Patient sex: F
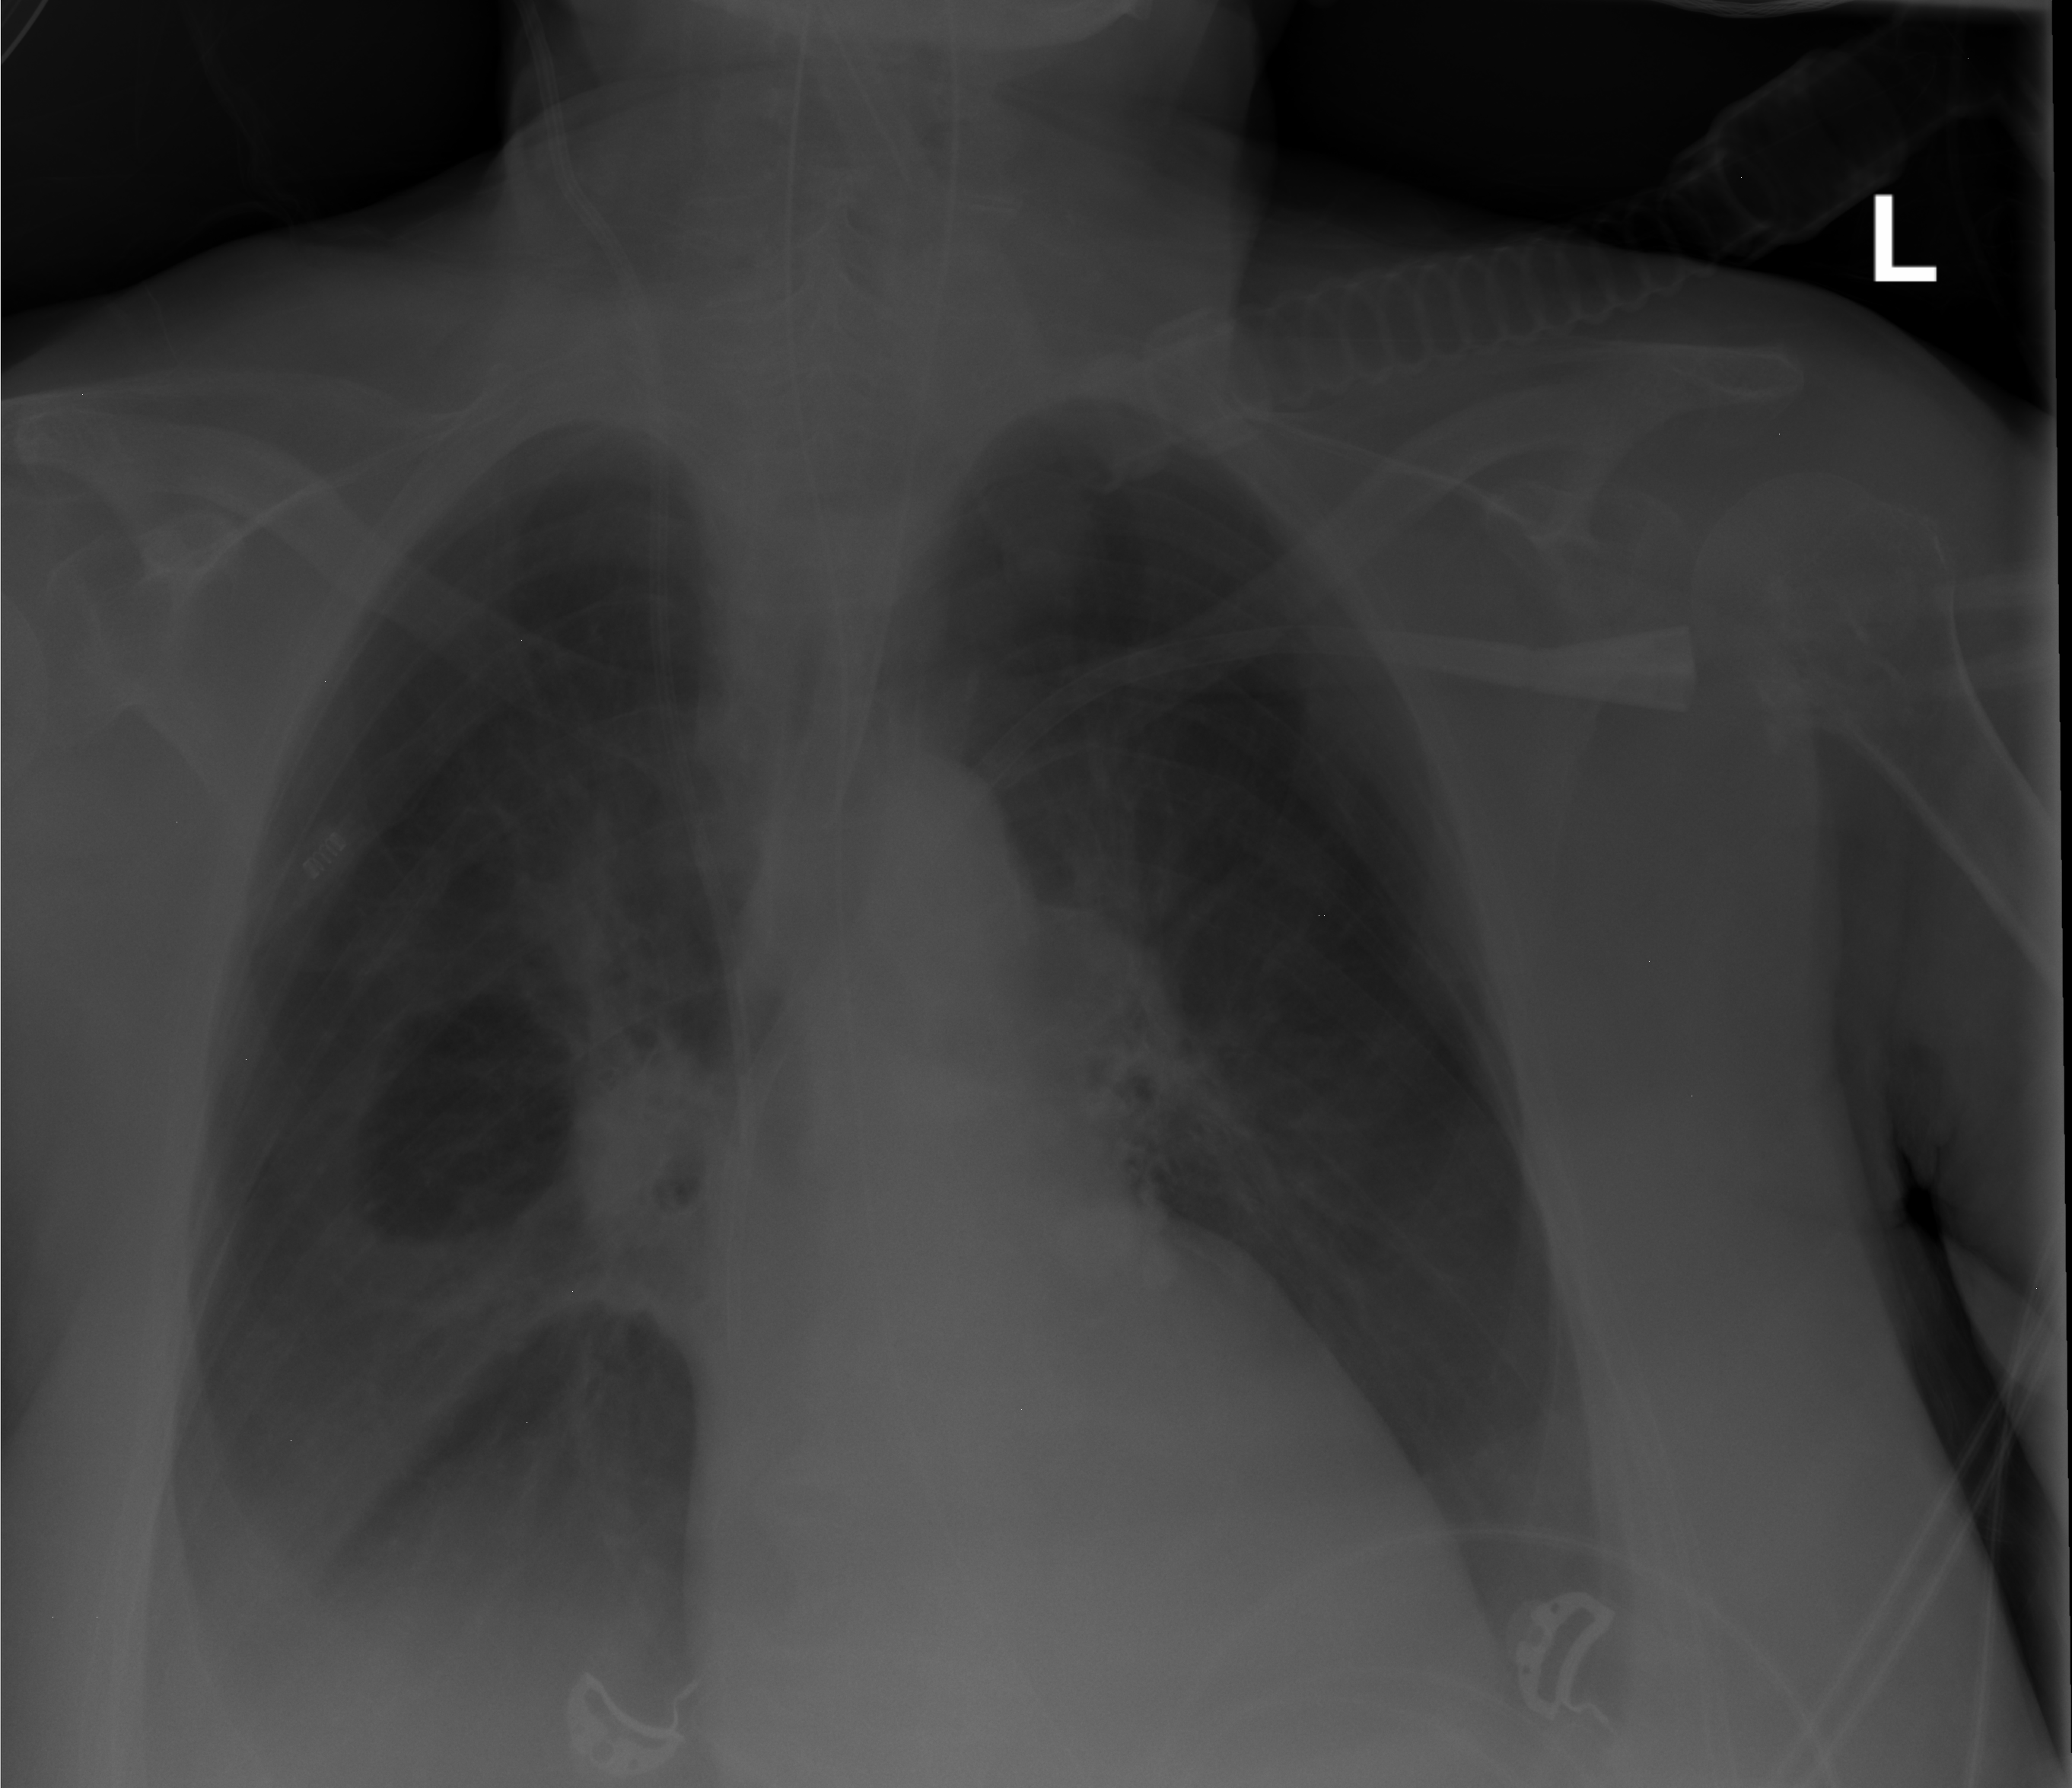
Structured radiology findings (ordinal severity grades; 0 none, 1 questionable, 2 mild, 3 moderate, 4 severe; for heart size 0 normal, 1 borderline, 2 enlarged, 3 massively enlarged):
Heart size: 0
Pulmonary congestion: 0
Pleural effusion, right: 2
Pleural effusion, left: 1
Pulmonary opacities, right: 0
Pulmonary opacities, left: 0
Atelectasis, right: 2
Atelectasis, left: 0